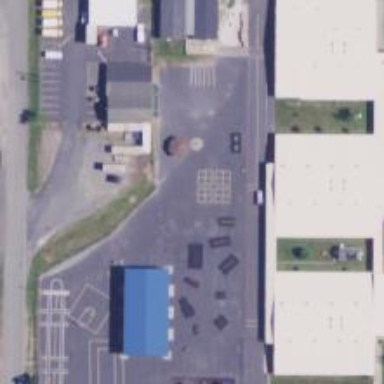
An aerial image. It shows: Schoolyard designated as leisure land.